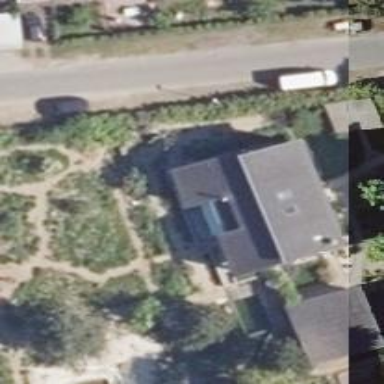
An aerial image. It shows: Detached building.